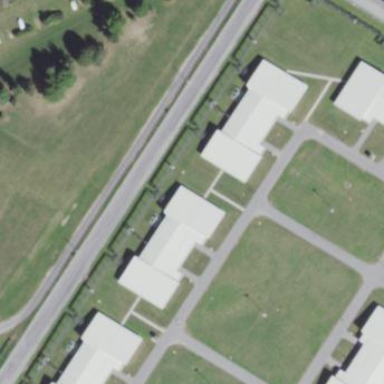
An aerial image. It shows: Prison building.